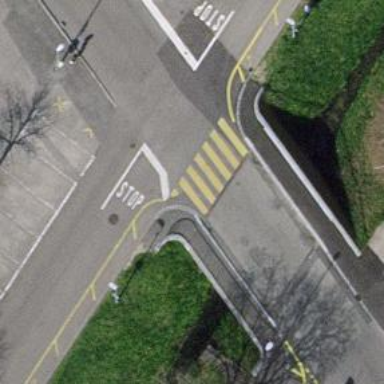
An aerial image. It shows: Asphalt footway with unmarked crossing.